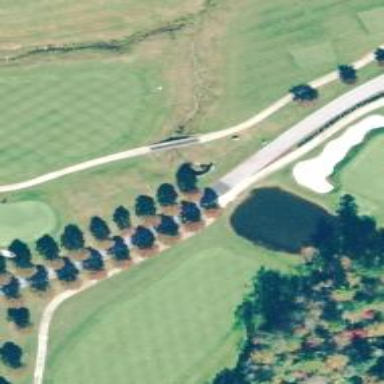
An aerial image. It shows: Golf course.